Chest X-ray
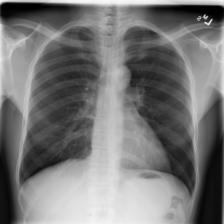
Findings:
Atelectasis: negative
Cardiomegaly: negative
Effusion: negative
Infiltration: negative
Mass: negative
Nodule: positive
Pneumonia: negative
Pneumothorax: negative
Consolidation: negative
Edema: negative
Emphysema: negative
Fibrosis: negative
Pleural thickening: negative
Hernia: negative